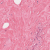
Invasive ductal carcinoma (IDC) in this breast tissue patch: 0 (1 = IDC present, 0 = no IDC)